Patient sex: M
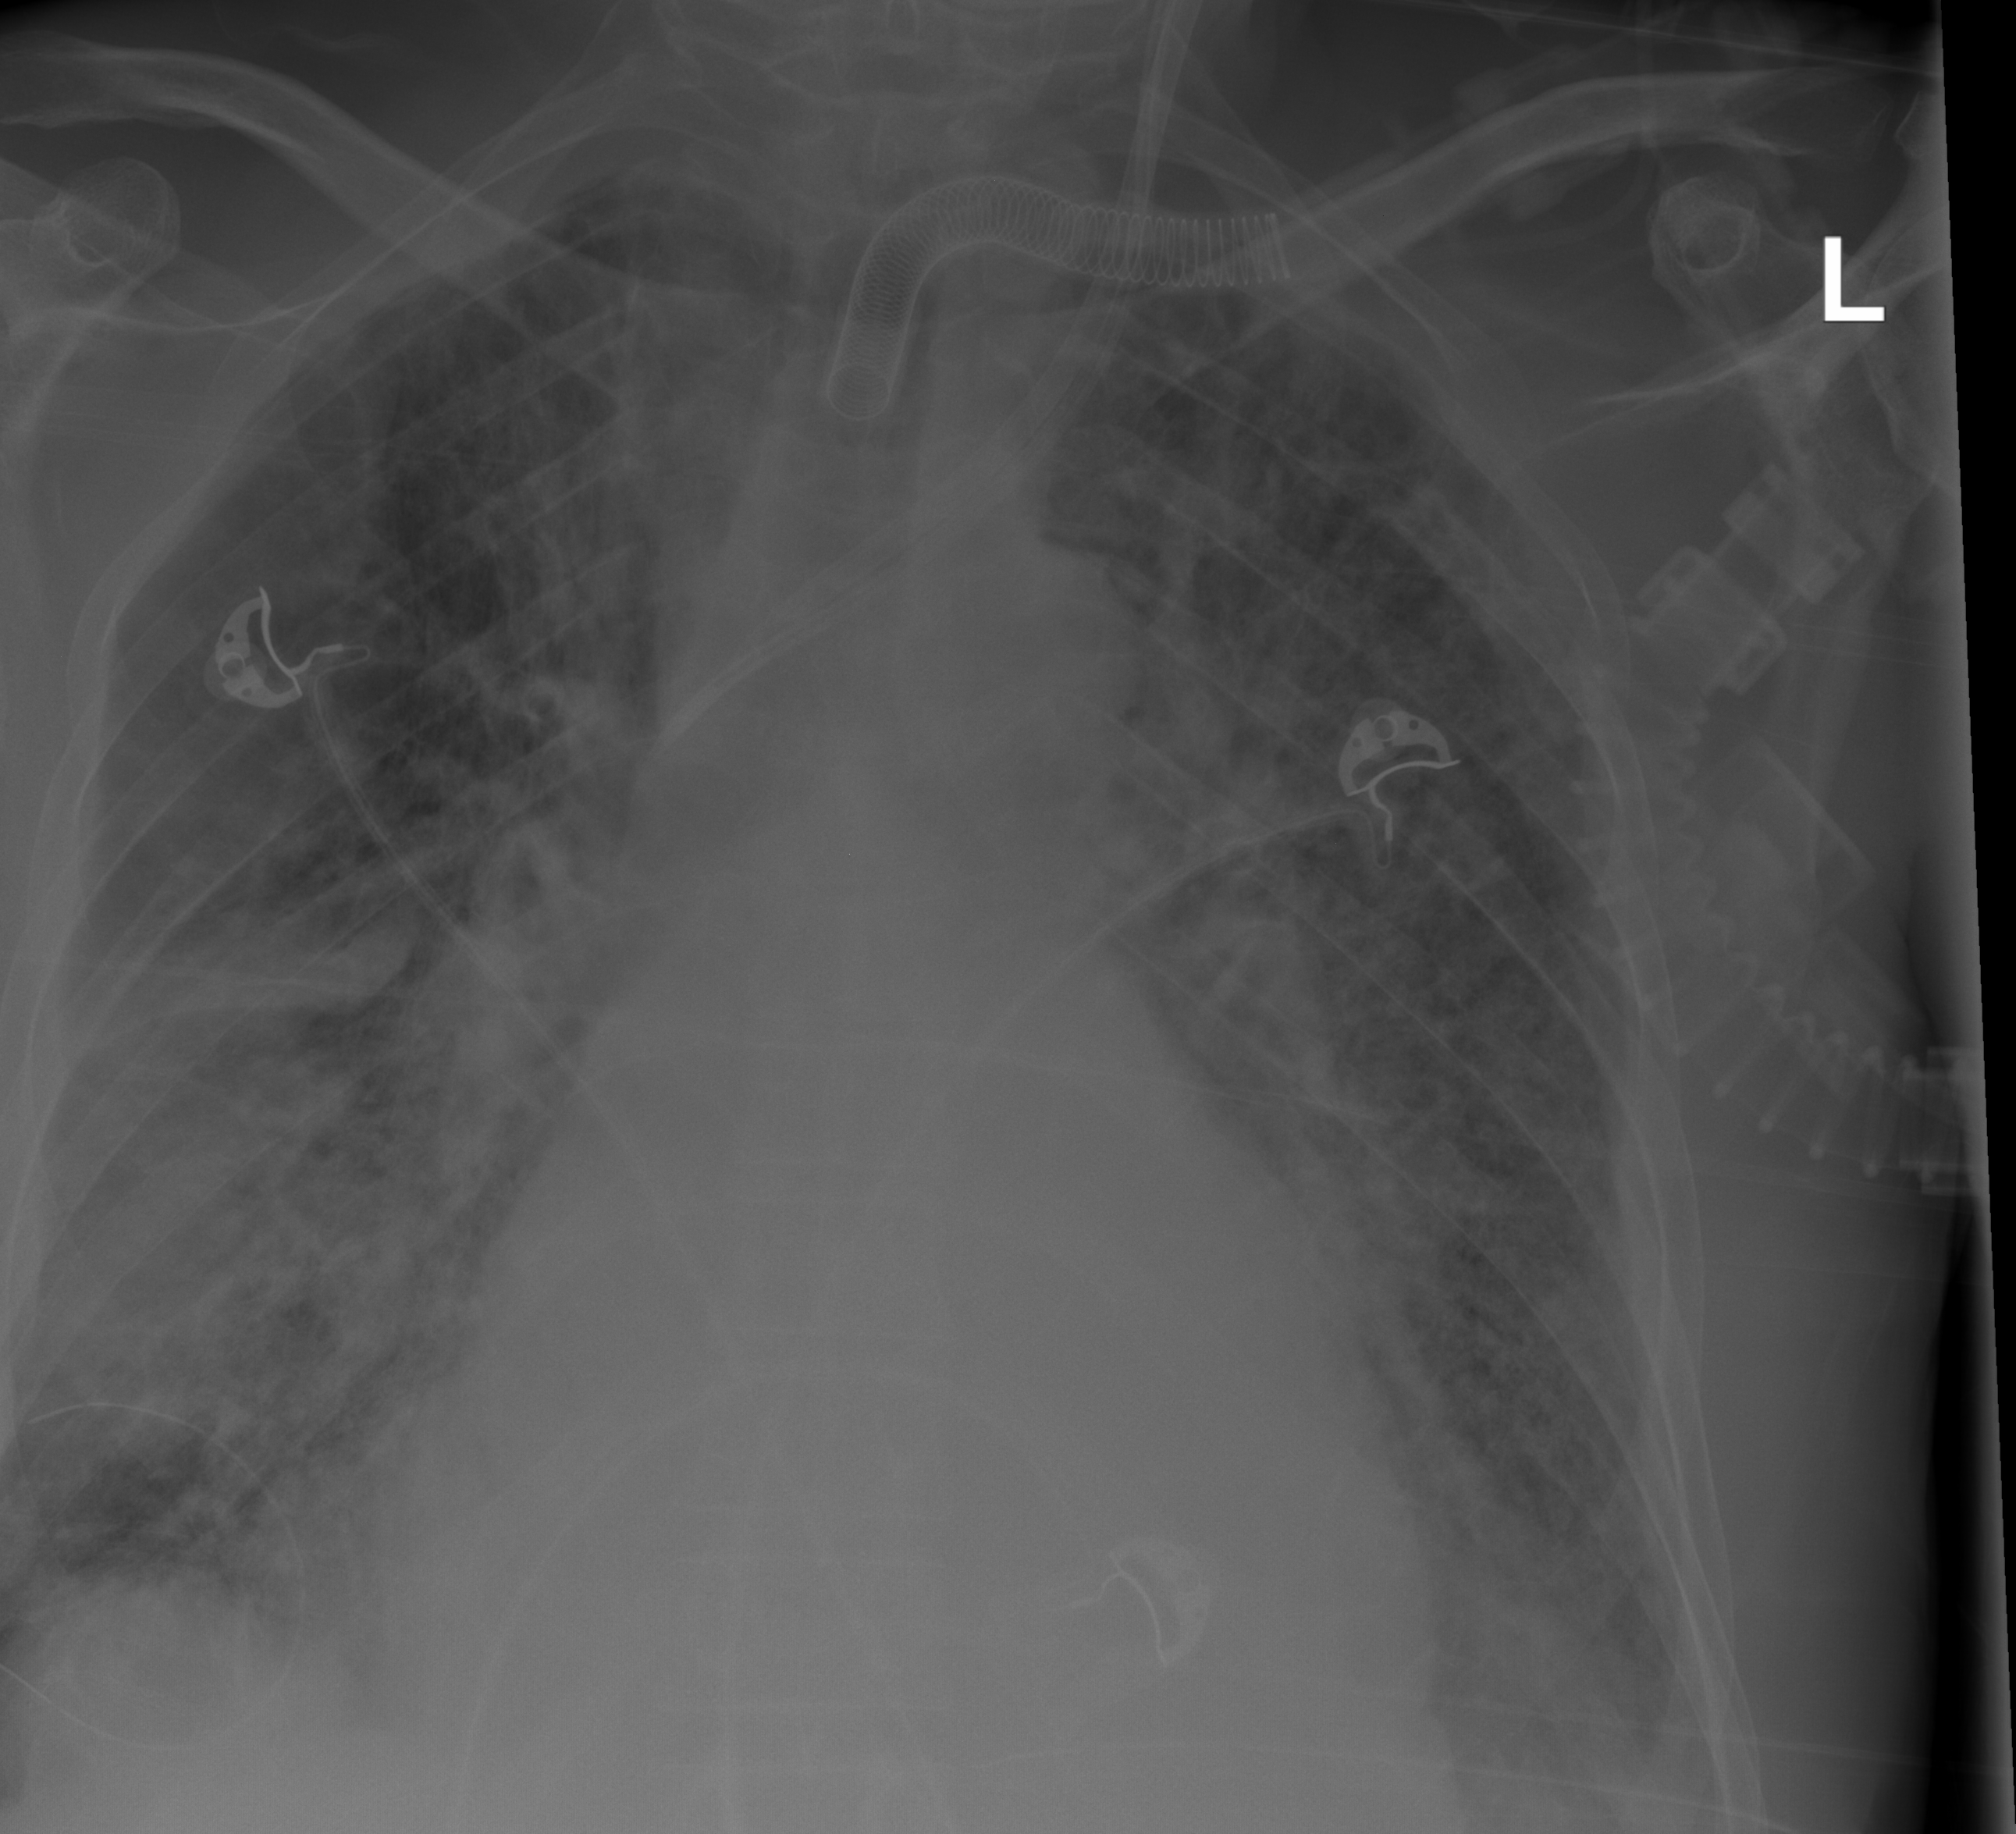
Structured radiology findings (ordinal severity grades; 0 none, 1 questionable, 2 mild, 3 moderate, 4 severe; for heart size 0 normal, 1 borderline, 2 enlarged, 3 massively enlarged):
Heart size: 1
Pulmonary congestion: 2
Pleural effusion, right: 2
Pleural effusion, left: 1
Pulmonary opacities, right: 3
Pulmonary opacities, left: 2
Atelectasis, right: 3
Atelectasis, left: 3